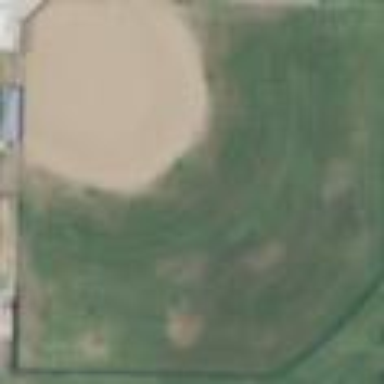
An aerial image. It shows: Baseball pitch for leisure land.